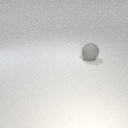
large gray rubber sphere